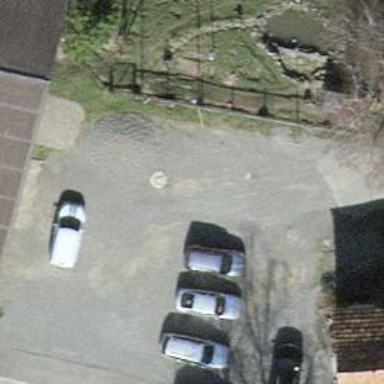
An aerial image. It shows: Driveway.